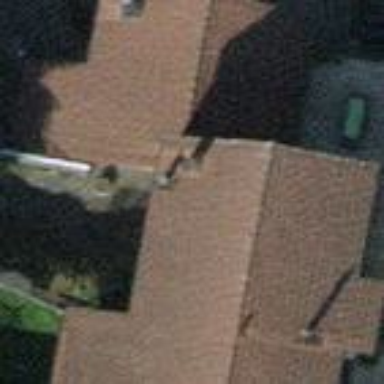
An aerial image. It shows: Semidetached house.